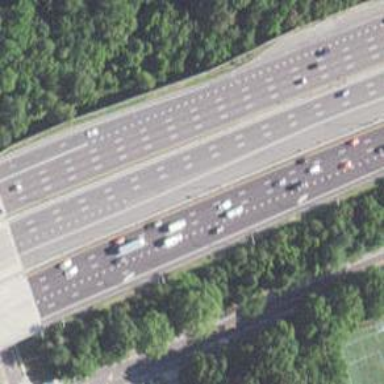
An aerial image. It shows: Asphalt motorway.